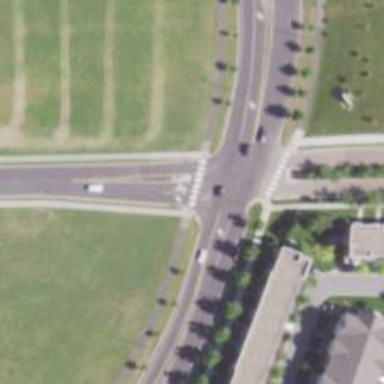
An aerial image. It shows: Stop road.